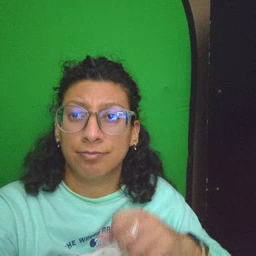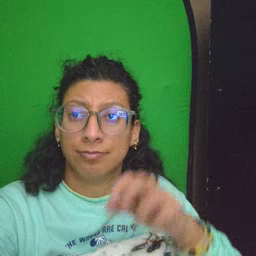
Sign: ride